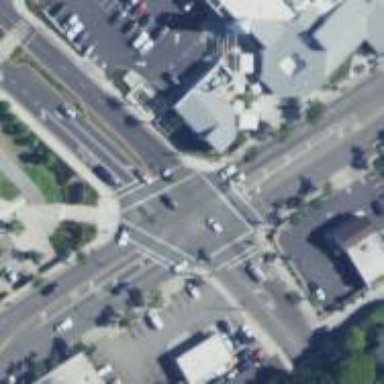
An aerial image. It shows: Crossing with marked lines on the road.